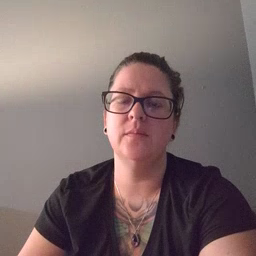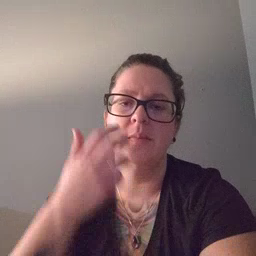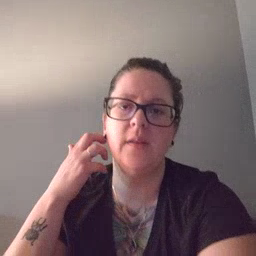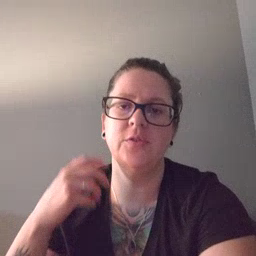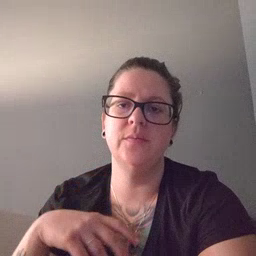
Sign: tiger